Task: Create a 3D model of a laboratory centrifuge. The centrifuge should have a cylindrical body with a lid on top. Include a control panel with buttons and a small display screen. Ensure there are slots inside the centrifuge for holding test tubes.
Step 115:
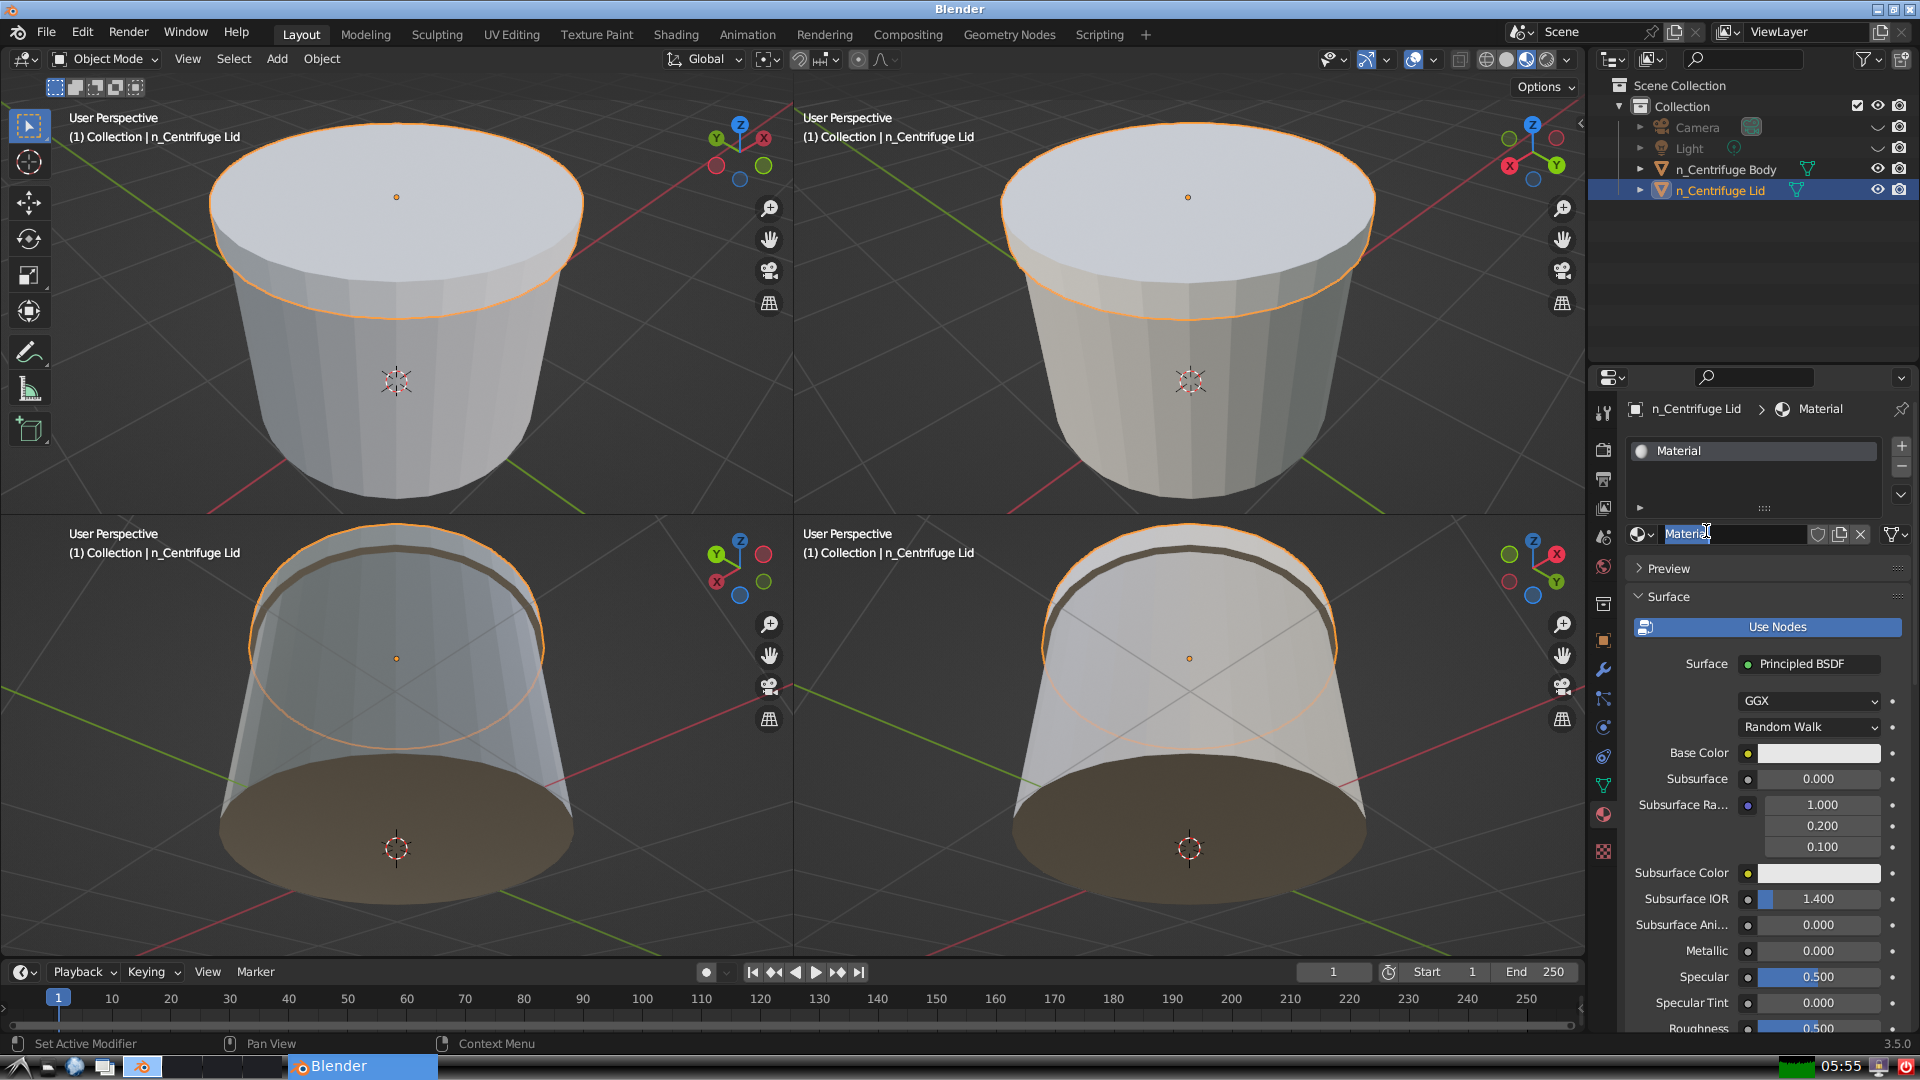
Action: input_text: n_Lid Color